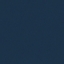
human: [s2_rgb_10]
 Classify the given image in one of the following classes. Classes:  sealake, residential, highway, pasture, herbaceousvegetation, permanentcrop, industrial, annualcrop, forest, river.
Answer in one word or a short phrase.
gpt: SeaLake